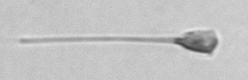
Label: Asterionellopsis_glacialis